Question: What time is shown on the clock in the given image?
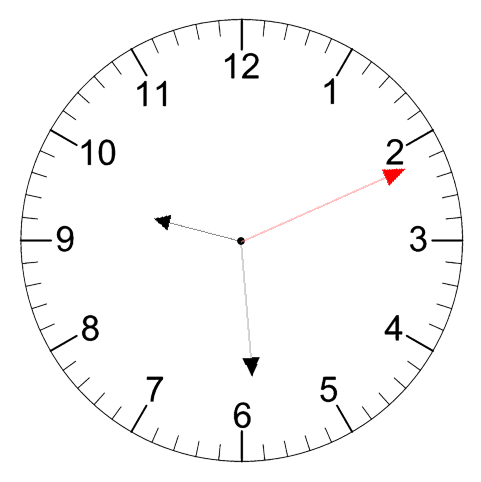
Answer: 09:29:11